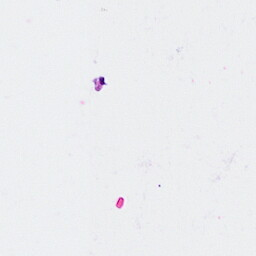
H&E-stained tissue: Breast